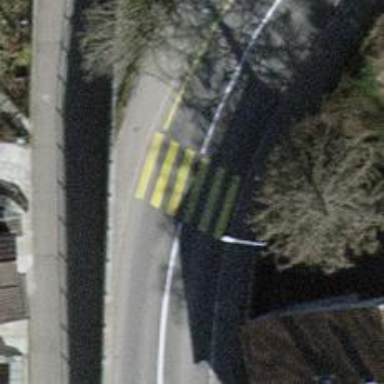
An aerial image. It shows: Zebra crossing for pedestrians.